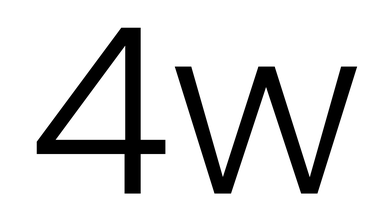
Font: Poppins-Light